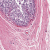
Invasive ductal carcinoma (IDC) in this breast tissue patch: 0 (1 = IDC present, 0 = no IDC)